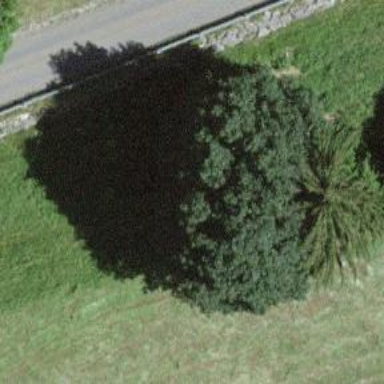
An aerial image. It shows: Single tag "natural: tree."